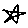
Label: star